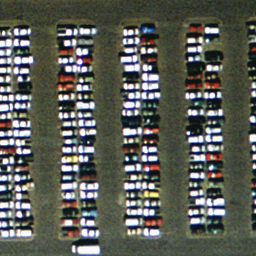
Label: parking lot